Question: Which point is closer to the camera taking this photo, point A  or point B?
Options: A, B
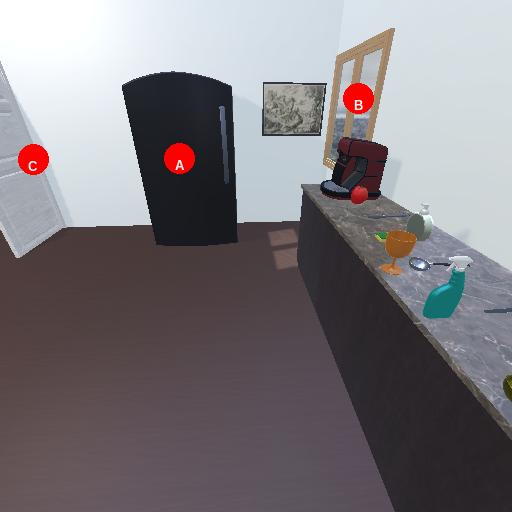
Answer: A